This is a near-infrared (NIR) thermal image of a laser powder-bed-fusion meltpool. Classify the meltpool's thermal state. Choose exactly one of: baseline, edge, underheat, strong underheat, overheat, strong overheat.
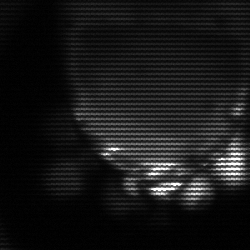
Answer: edge